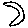
Label: moon